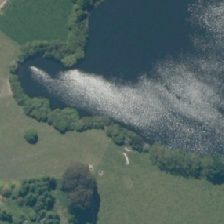
Land cover: lake_pond